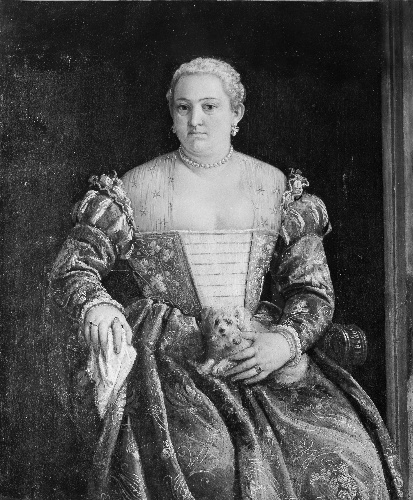
Title: Portrait of a Woman
Artist: Francesco Montemezzano
Artist bio: Italian, Venetian, ca. 1540–after 1602
Object type: Painting
Classification: Paintings
Medium: Oil on canvas
Dimensions: 46 3/4 x 39 in. (118.7 x 99.1 cm), including added strip of 5 1/2 in. (14 cm) at top
Department: European Paintings
Credit line: H. O. Havemeyer Collection, Bequest of Mrs. H. O. Havemeyer, 1929
Accession year: 1929
Repository: Metropolitan Museum of Art, New York, NY
Tags: Portraits|Women|Dogs